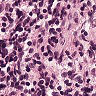
Metastatic tissue present: no